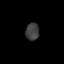
Tissue: skin
Cell type: Epithelial cells
Senescence score: 0.2827
Nuclear area (px): 228
Mean DAPI intensity: 63.048